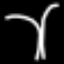
Label: palm tree